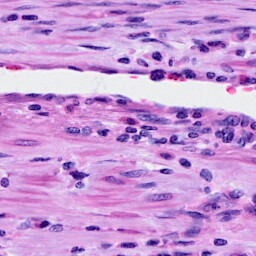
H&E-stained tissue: Cervix